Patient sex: F
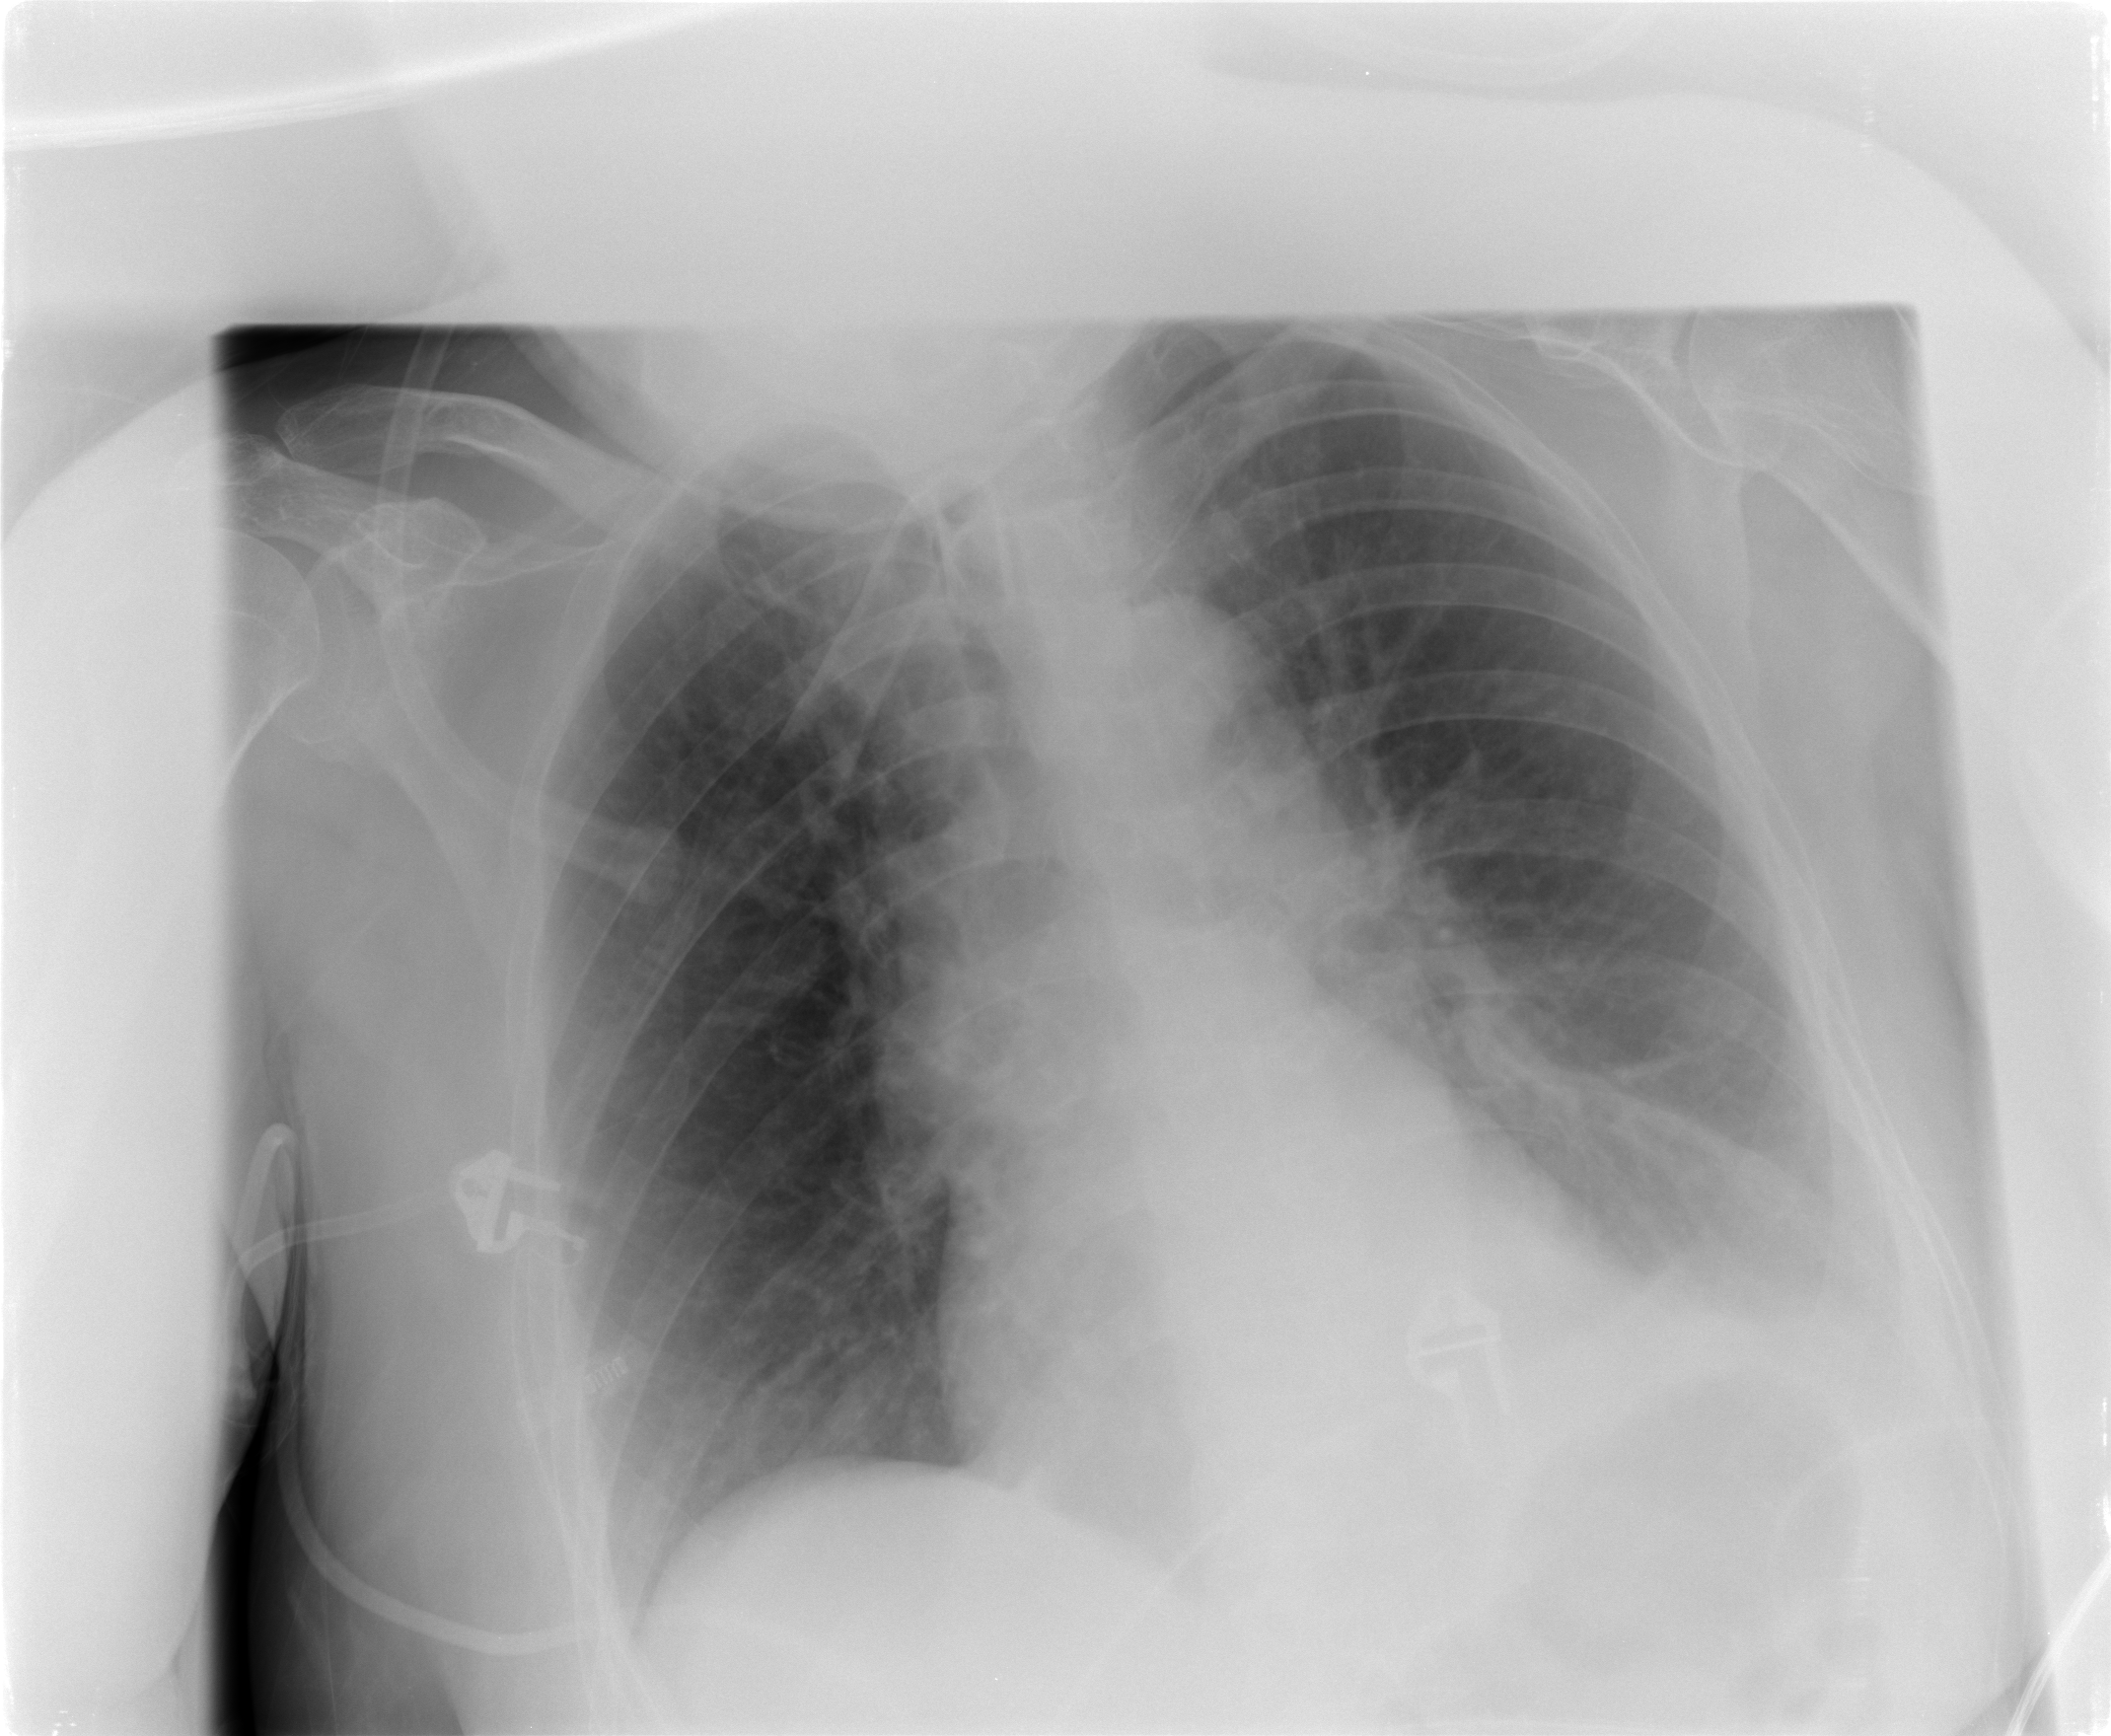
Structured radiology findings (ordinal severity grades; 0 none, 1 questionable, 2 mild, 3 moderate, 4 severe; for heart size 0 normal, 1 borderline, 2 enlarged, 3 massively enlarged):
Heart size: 0
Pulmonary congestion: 0
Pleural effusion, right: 0
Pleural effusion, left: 2
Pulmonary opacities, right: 0
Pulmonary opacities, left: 1
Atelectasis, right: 0
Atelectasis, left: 2